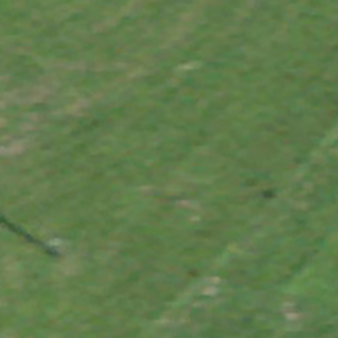
Label: other